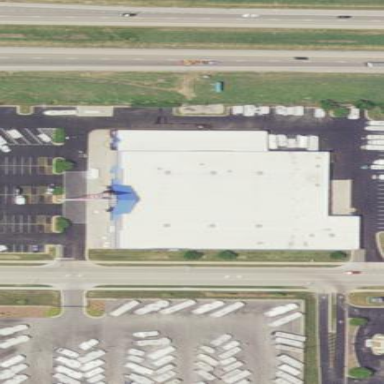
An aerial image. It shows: Retail building.